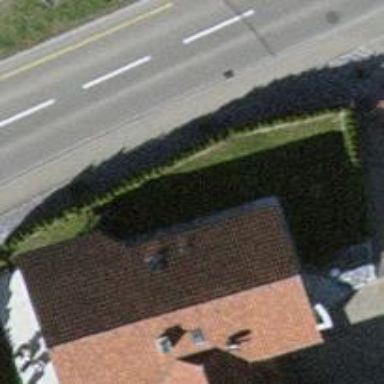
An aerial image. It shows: Simple house.